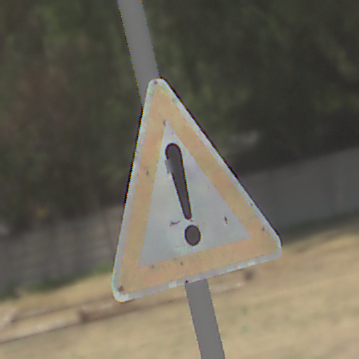
Verkehrszeichen: Gefahrenstelle
Umgebung: Outdoor, Nature
Tageszeit: Midday
Wetter: Clear
Licht: Natural
Jahreszeit: NotSpecified
Kontrast: HighContrast